Field crop: tomato
Growth stage: 2
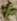
Species: solanum